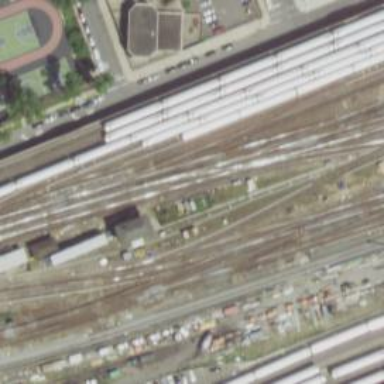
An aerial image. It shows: Railway signal.